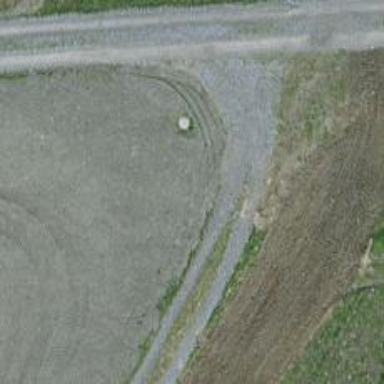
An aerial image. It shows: Gravel track with grade 2 quality.